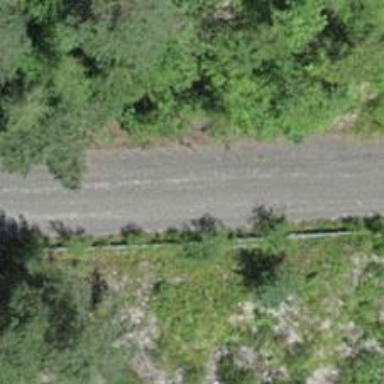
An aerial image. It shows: Track with grade 1 quality.